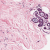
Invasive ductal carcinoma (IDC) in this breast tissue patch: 0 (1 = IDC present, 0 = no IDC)